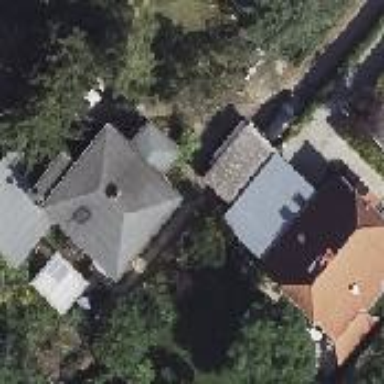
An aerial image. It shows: Detached building with half-hipped roof.